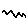
Label: zigzag